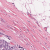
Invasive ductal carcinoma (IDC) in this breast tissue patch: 1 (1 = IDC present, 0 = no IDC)